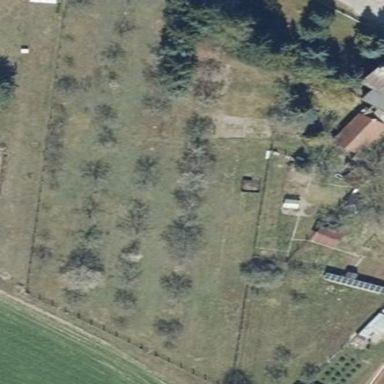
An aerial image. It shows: Orchard.